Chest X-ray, AP view. Patient: 62 years old, sex F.
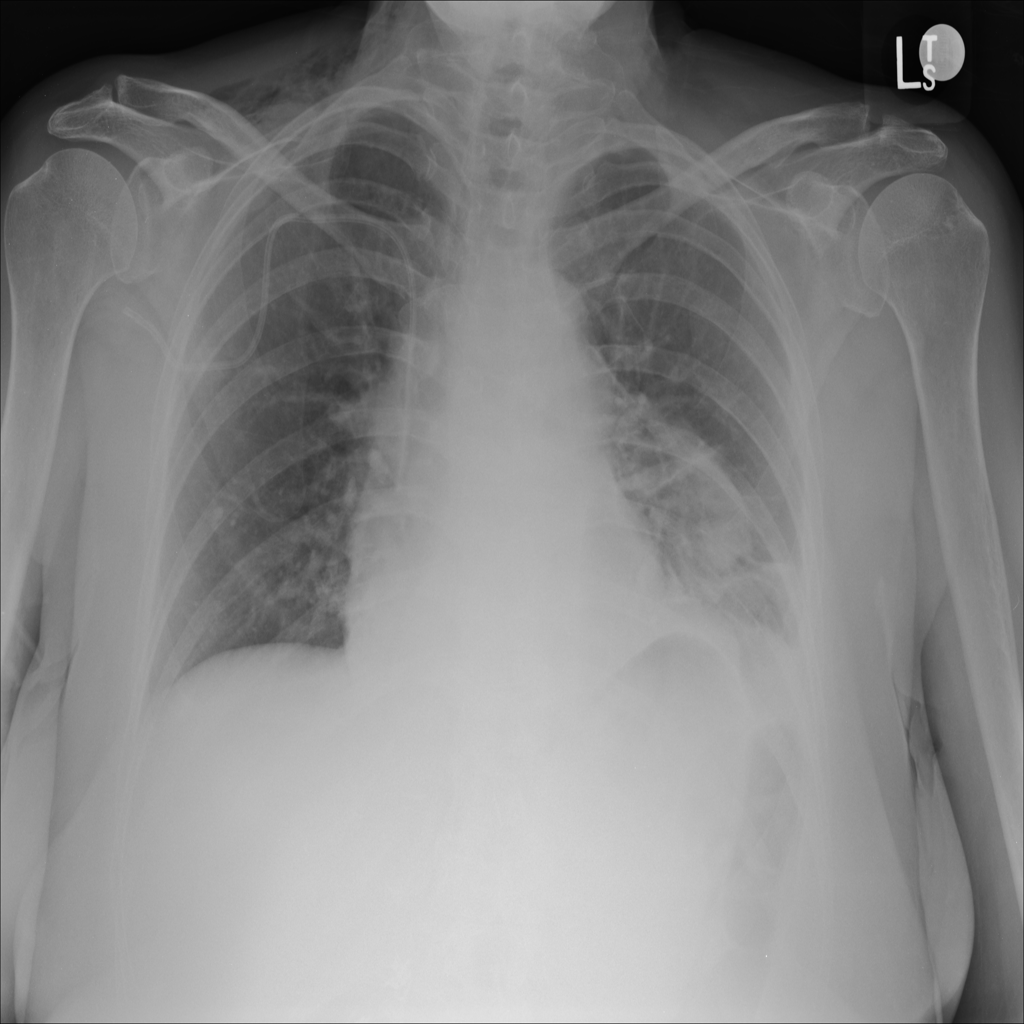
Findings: Effusion